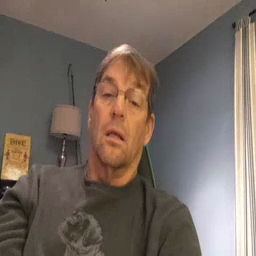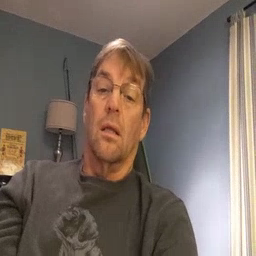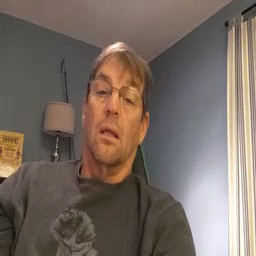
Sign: there